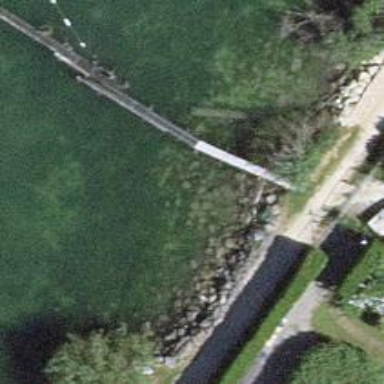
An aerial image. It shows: Man-made pier.